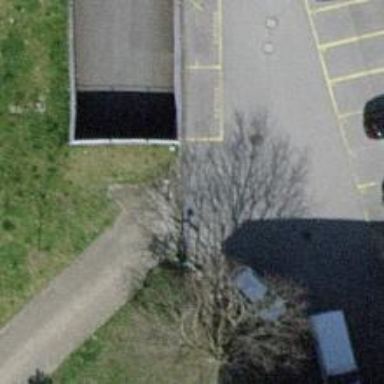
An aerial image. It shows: Parking area.